Interaction volume radius: 5 \u00c5
Interaction volume height: 25 \u00c5
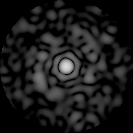
Disorder parameter: 0.8562